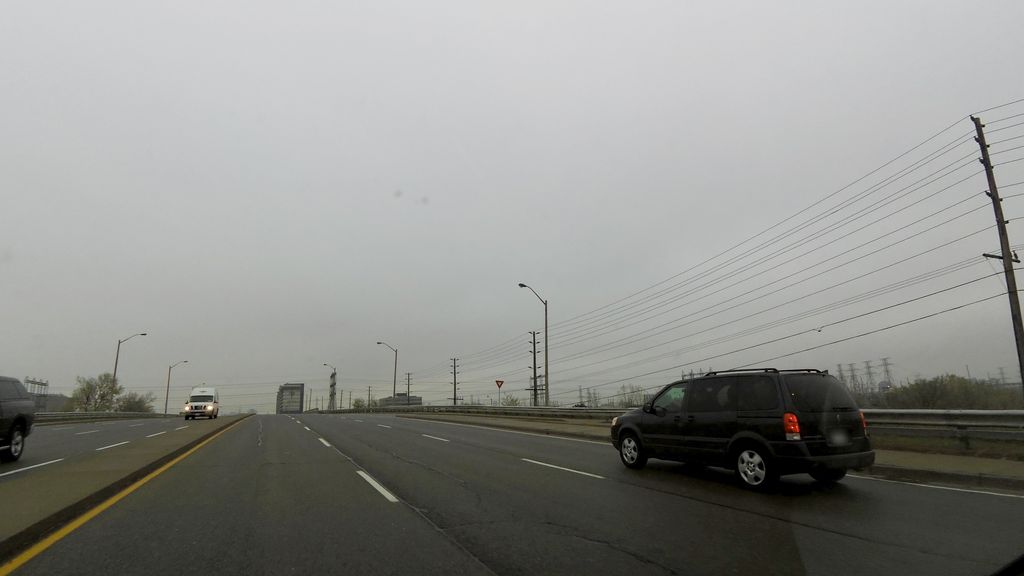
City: toronto